Interaction volume radius: 5 \u00c5
Interaction volume height: 10 \u00c5
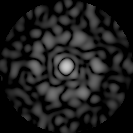
Disorder parameter: 0.8359